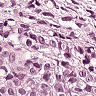
Metastatic tissue present: yes